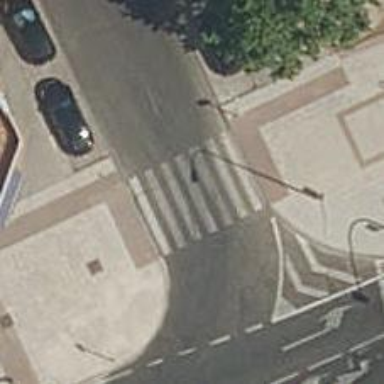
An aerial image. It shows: Pedestrian crossing with zebra markings on footway.